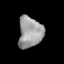
Tissue: lung
Cell type: Epithelial cells
Senescence score: 0.2067
Nuclear area (px): 735
Mean DAPI intensity: 155.962